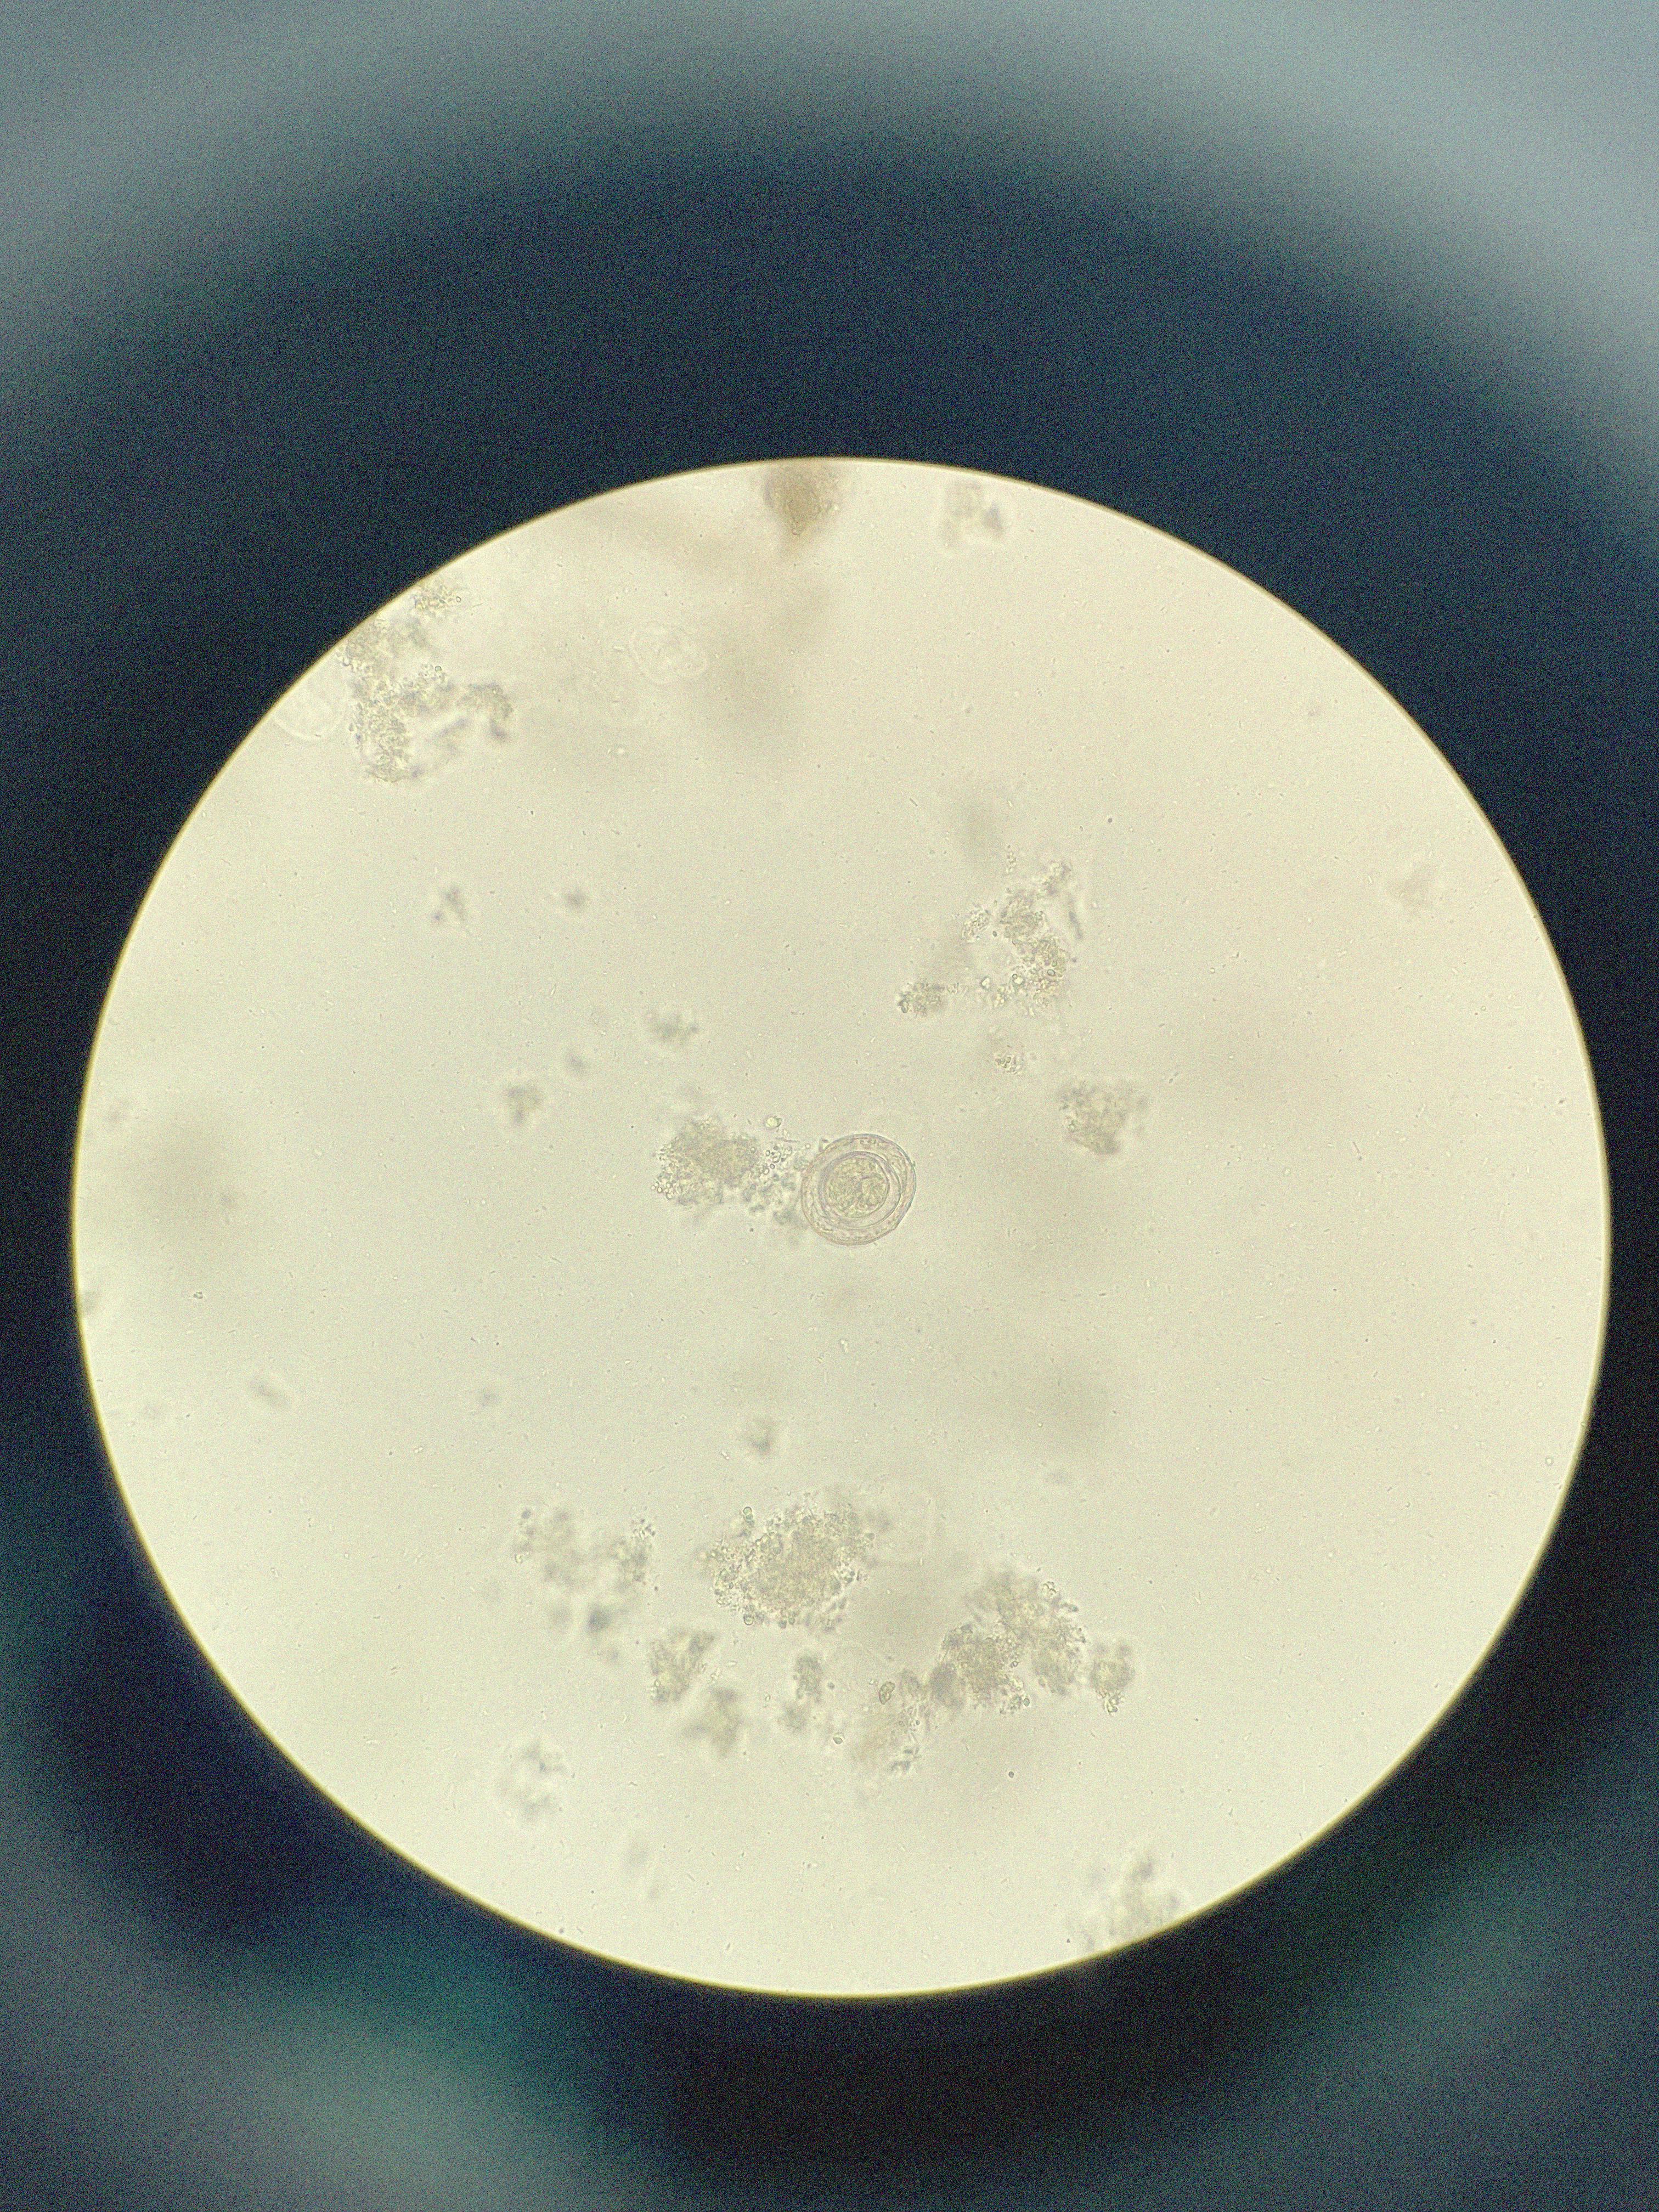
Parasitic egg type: Hymenolepis nana